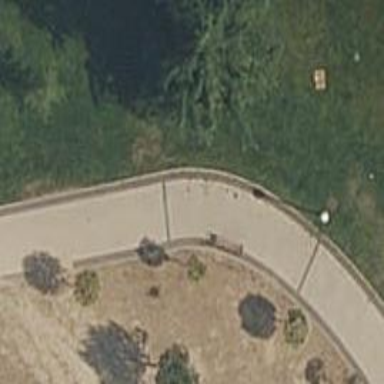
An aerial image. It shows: Brown bench.